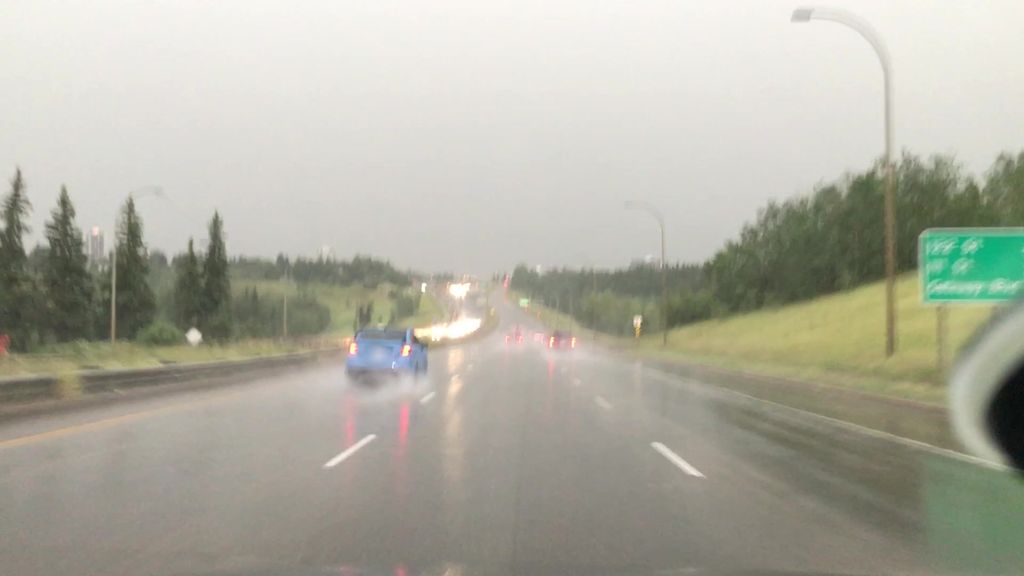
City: edmonton